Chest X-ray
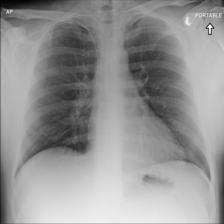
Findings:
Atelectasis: negative
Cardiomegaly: negative
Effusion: negative
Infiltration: negative
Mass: negative
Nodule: negative
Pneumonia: negative
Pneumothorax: negative
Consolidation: negative
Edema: negative
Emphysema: negative
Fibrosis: negative
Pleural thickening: negative
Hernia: negative